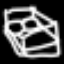
Label: bed